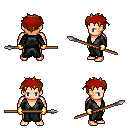
a pixel art fantasy rpg character, male body template, human, light skin, gray robe, gold greaves, blonde bedhead hairstyle, red bandana, gold gloves, spear, four views (front, back, left, right), 2x2 character sprite sheet, small pixel art, hard edges, no anti-aliasing